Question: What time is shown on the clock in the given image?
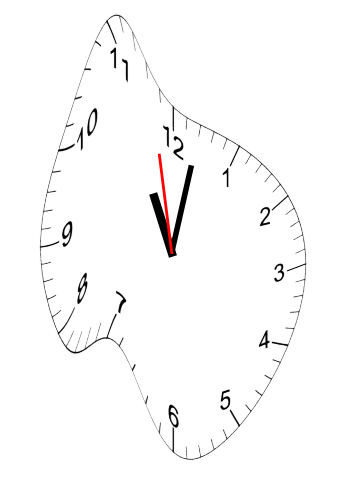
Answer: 11:01:58